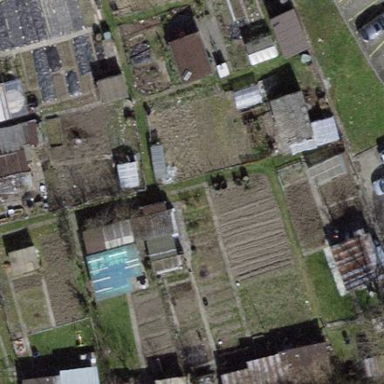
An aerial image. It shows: Allotments area.